Interaction volume radius: 5 \u00c5
Interaction volume height: 20 \u00c5
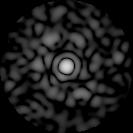
Disorder parameter: 0.7895